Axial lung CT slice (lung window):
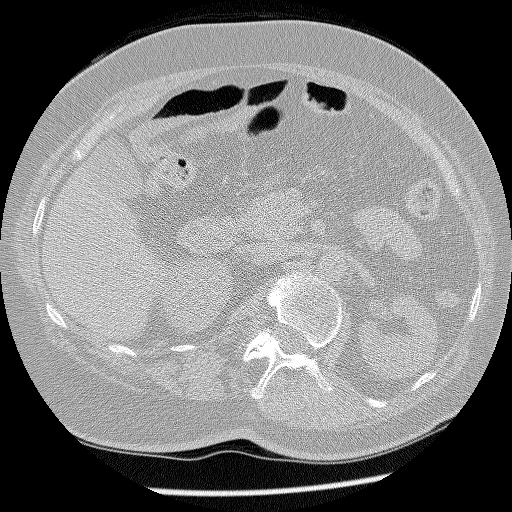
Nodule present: no